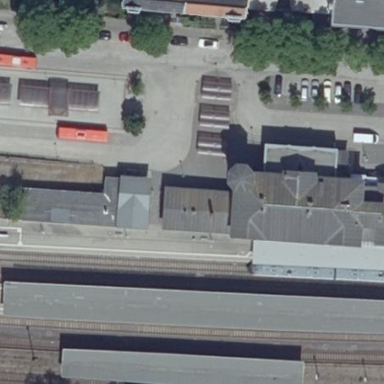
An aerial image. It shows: Train station building.